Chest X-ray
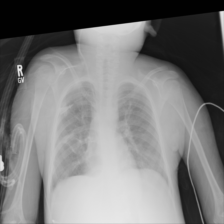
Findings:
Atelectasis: negative
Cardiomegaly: negative
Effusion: positive
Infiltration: negative
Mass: negative
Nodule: negative
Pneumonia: negative
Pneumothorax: negative
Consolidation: negative
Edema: negative
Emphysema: negative
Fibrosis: negative
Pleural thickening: negative
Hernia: negative